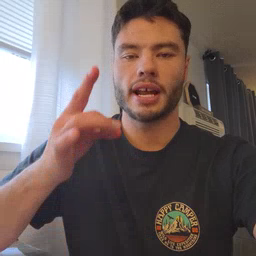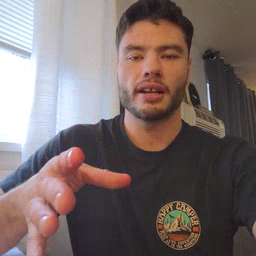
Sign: hate